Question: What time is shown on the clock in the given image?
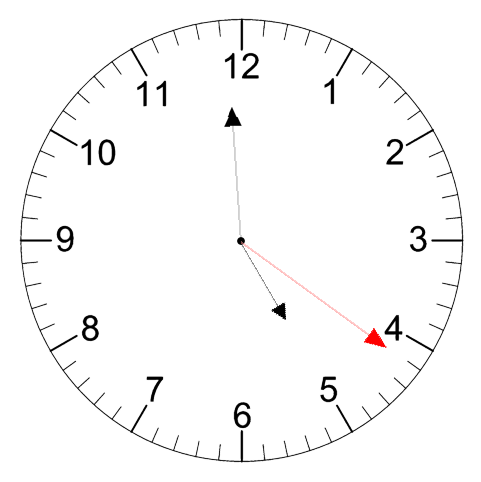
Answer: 04:59:21